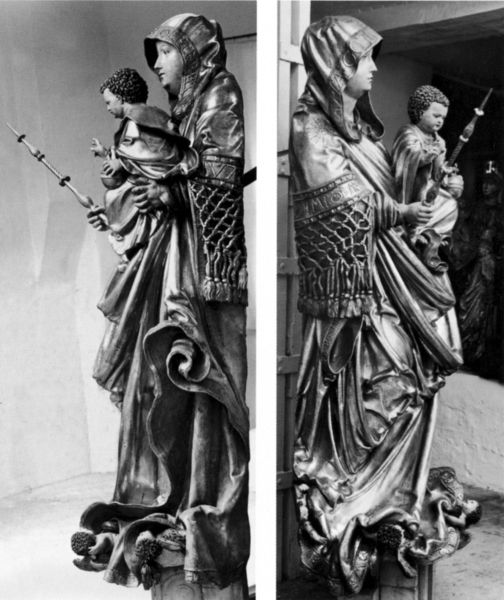
Titel: Hochaltar, Seitenansichten der Muttergottesfigur aus dem Schrein
Künstler: Hans Leinberger
Standort: Moosburg
Institution: ehemalige Stiftskirche St. Kastulus
Schlagwörter: adler, gruppe, hand, kopf, umhang, weiß, frauen, finger, frau, grau, holz, kleid, marmor, mund, nase, raum, schwarz, schleier, tuch, haube, malerei, teppich, arm, augen, falten, gesicht, sockel, stein, bild, kirche, figur, fransen, gewand, haare, kutte, mantel, standfigur, stoff, gewänder, kind, mutter, borte, locken, rechts, engel, skulptur, statue, fotos, perspektive, stab, mauer, baby, figuren, church, column, folds, hands, hat, king, ornate, people, religious, sword, throne, white, women, black, dress, face, falte, figures, gold, grey, hair, lace, nose, robe, woman, kopftuch, detail, büste, seitenansicht, gown, mirror, picture, two, perspective, posament, faltenwurf, plastik, junge, stola, foto, fotografie, photographie, wände, knabe, links, schwarzweiss, seite, schnitzerei, photo, fragment, profile, skulpturen, wood, statuen, silver, christus, jesus, pieta, angel, angels, man, stone, head, armor, baroque, boy, child, costume, metal, stand, bommel, konsole, flowing, gefasst, maria, madonna, black and white, shawl, mutter gottes, chin, fabric, mother, mouth, scarf, putti, saint, netz, aufnahme, curls, monument, sculpture, geschnitzt, schnitzwerk, virgin, zepter, szepter, children, cherub, drape, drapery, love, marble, staue, gottesmutter, cape, cloak, mantle, renaissance, jesuskind, symmetry, art, statues, skulpur, seitenansichten, dogenpalast, maria mit kind, gothic, religion, heiligenfigur, eye, segensgestus, gehäkelt, bausch, god, warrior, cane, christ, paint, cheek, grapes, weltenrichter, schnitzarbeit, bronze, globe, christian, mary, altar, carving, christianity, blickwinkel, doppelbild, dtail, seitenwechsel, von links, von rechts, zepte, saints, blessing, stick, scepter, sceptre, hold, standing, staff, sacred, photograph, kitsch, painted, gleid, jeus, veil, image, bommeln, stature, wand, b & w, holy, spear, infant, virgin mary, oak, hood, marienbild, mutter maria, headdress, marie, curly, nun, polychrome, storage, views, nativity, spindle, religious art, maruy, artigo, mom, sacred art, hooded, ceptre, statuette, polychromy, polychromed, glvbe, rod, seitenansicht rechts, seitenansicht links, weave, backs, st mary, madonna cloak, esus, sculpure, poto, madonne, culpture, hleis, modona, sacrum, holzschnitzerei, mom and son, douple, medioeval